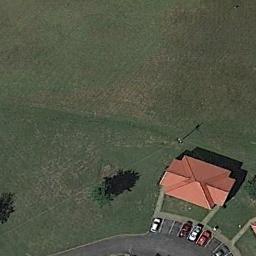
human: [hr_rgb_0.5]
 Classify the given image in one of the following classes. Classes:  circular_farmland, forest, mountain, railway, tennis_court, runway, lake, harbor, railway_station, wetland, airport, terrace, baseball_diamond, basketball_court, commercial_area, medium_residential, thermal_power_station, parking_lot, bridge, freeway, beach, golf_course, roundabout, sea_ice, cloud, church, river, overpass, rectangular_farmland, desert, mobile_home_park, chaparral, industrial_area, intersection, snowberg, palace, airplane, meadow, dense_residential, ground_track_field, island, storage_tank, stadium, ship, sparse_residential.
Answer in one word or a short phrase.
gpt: sparse_residential